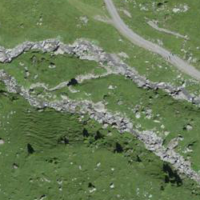
EUNIS habitat code: 23
Species observed at this site:
Gentiana cruciata
Gentiana verna
Psophus stridulus
Euthystira brachyptera